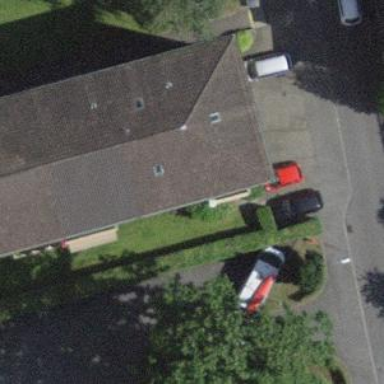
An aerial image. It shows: Hipped-roof building with apartments.